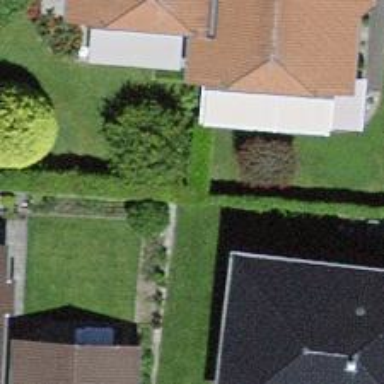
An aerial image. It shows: Hedge acting as barrier.